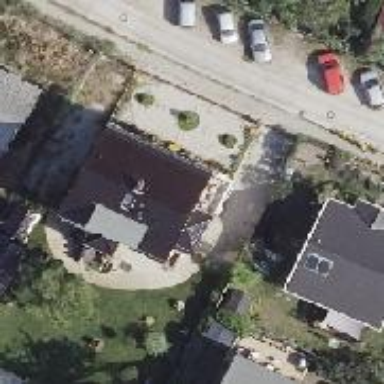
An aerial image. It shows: Detached building.